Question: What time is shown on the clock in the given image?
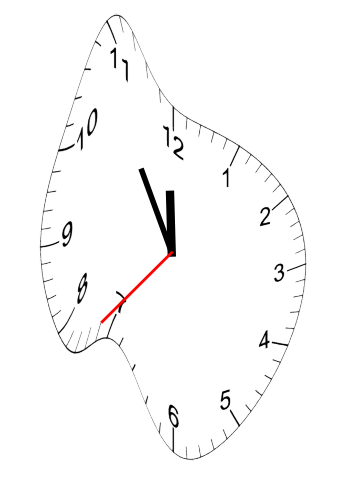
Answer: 11:54:37